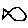
Label: fish